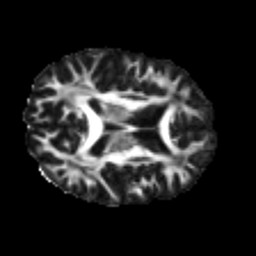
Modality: FA
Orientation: axial
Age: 48
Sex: male
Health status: healthy
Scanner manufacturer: philips
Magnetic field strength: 3 T
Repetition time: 10.61 s
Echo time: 0.07044 s